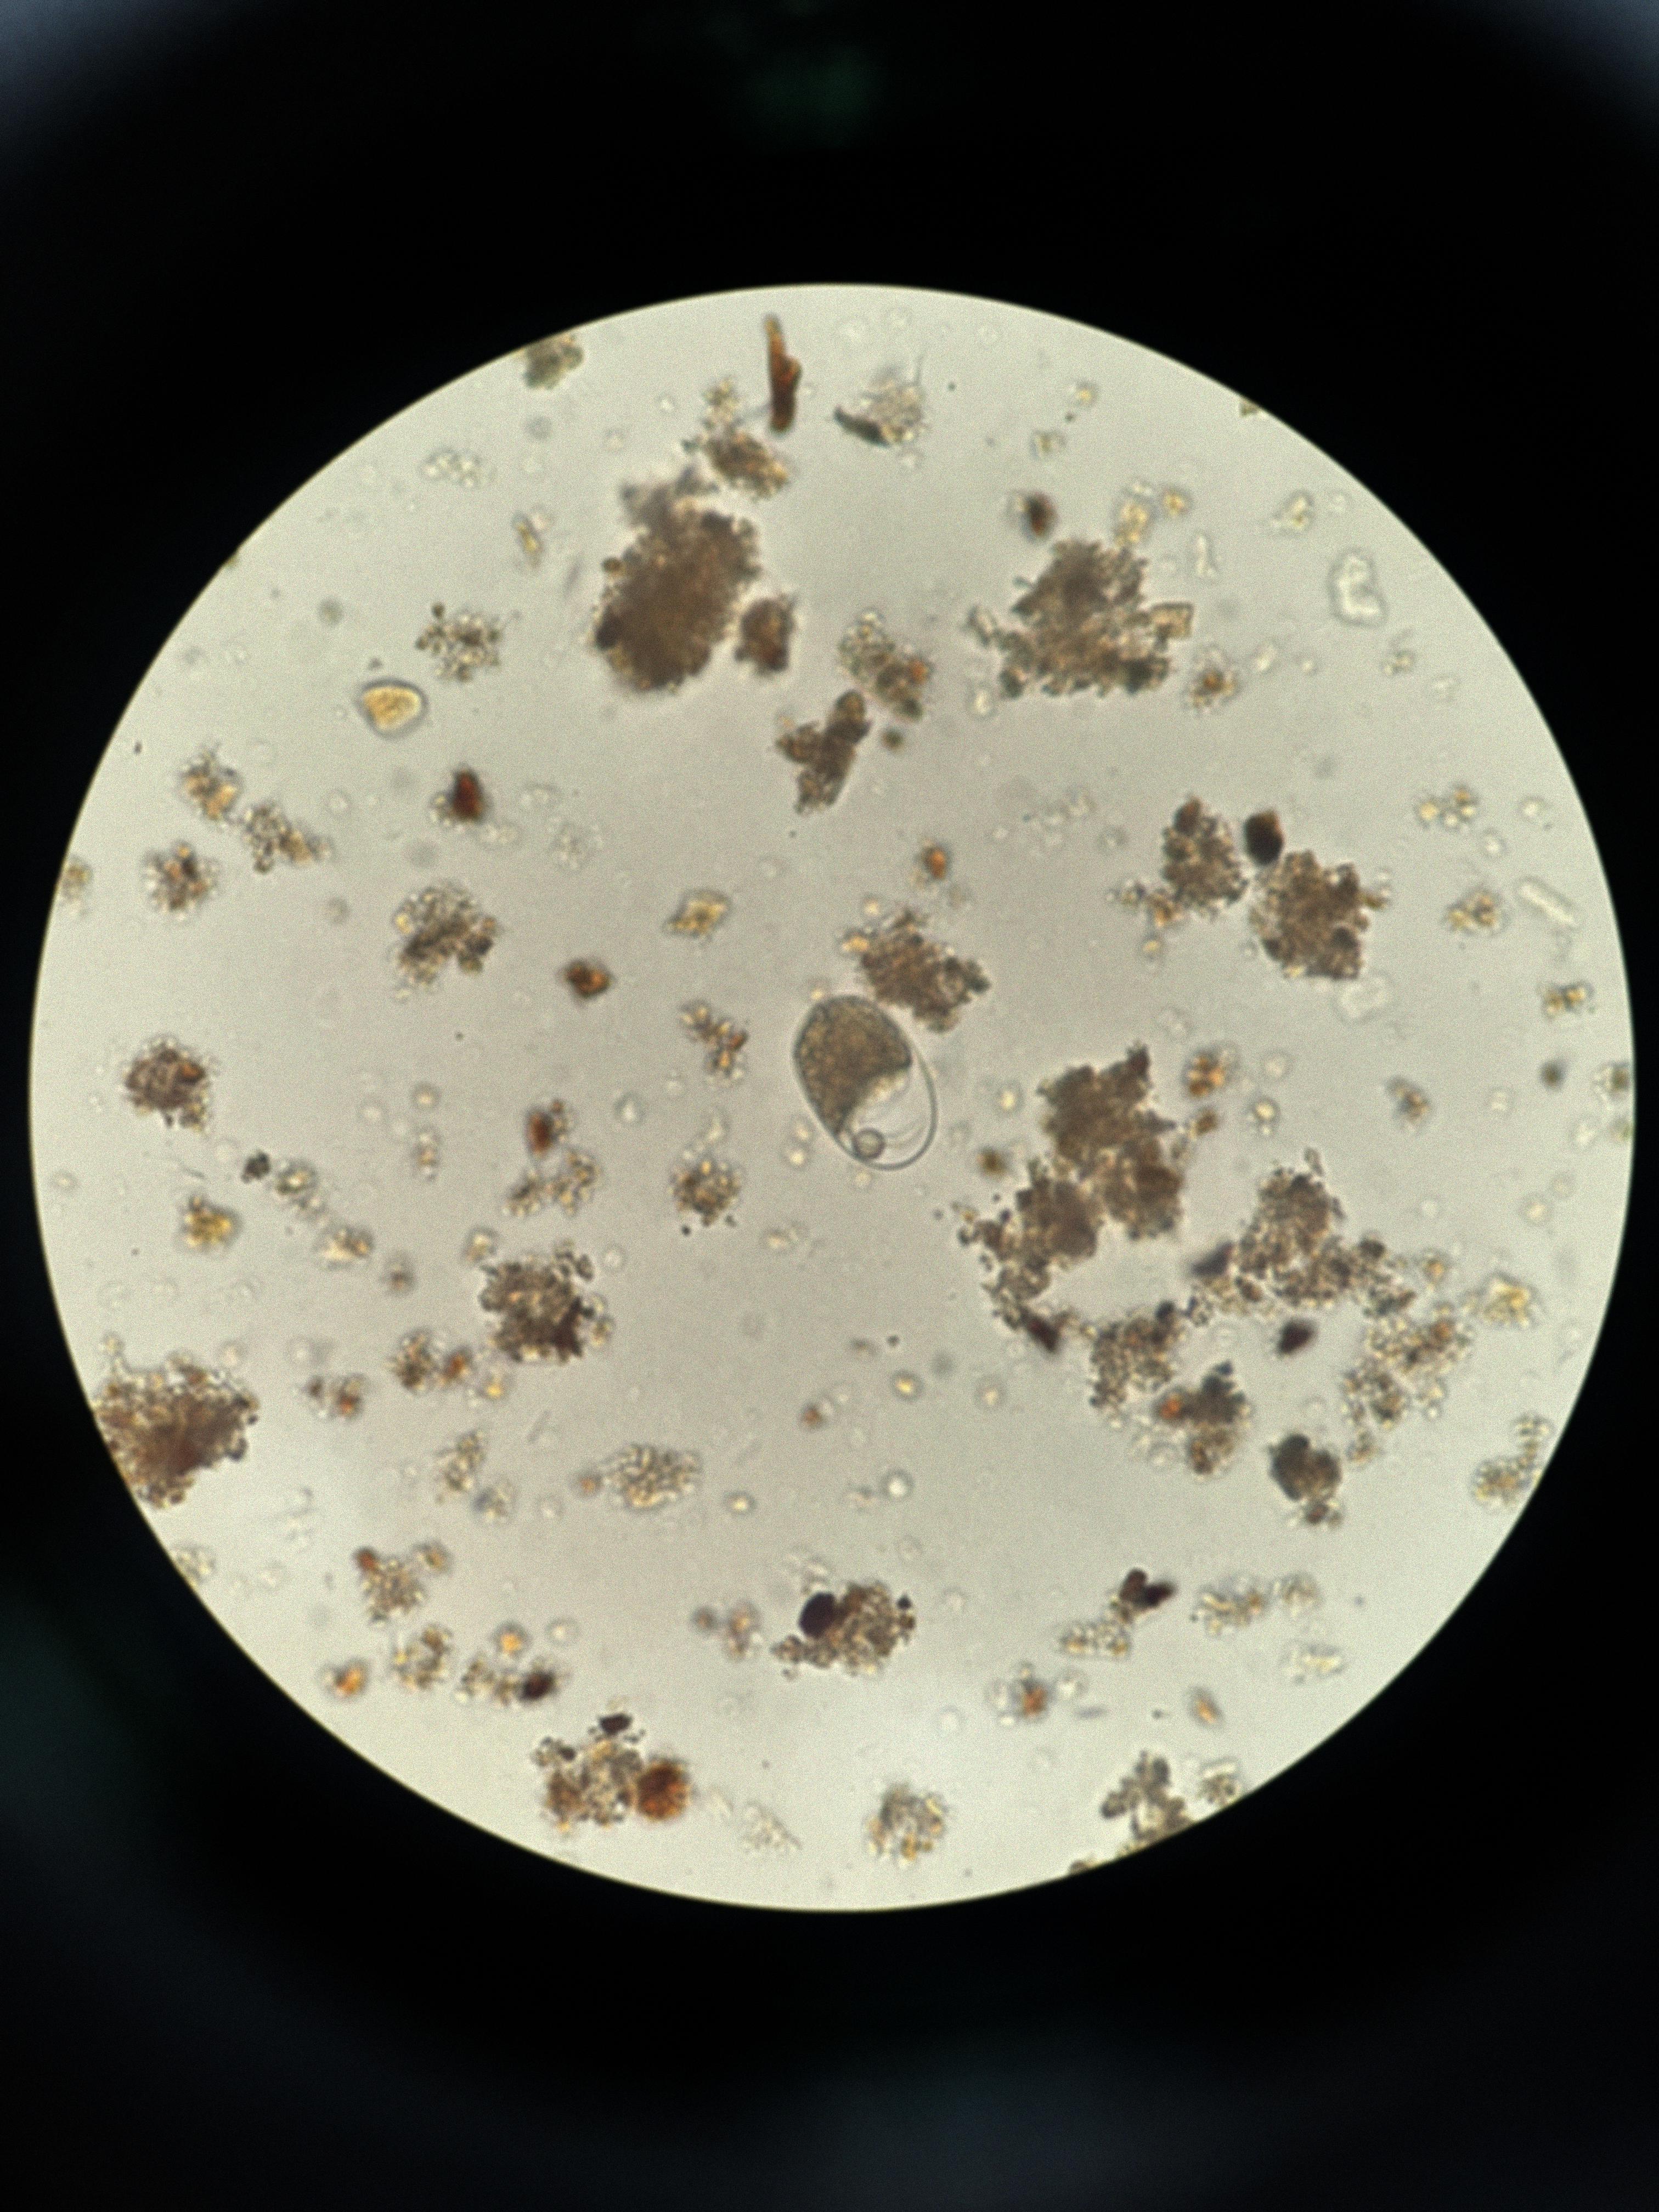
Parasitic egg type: Hookworm egg